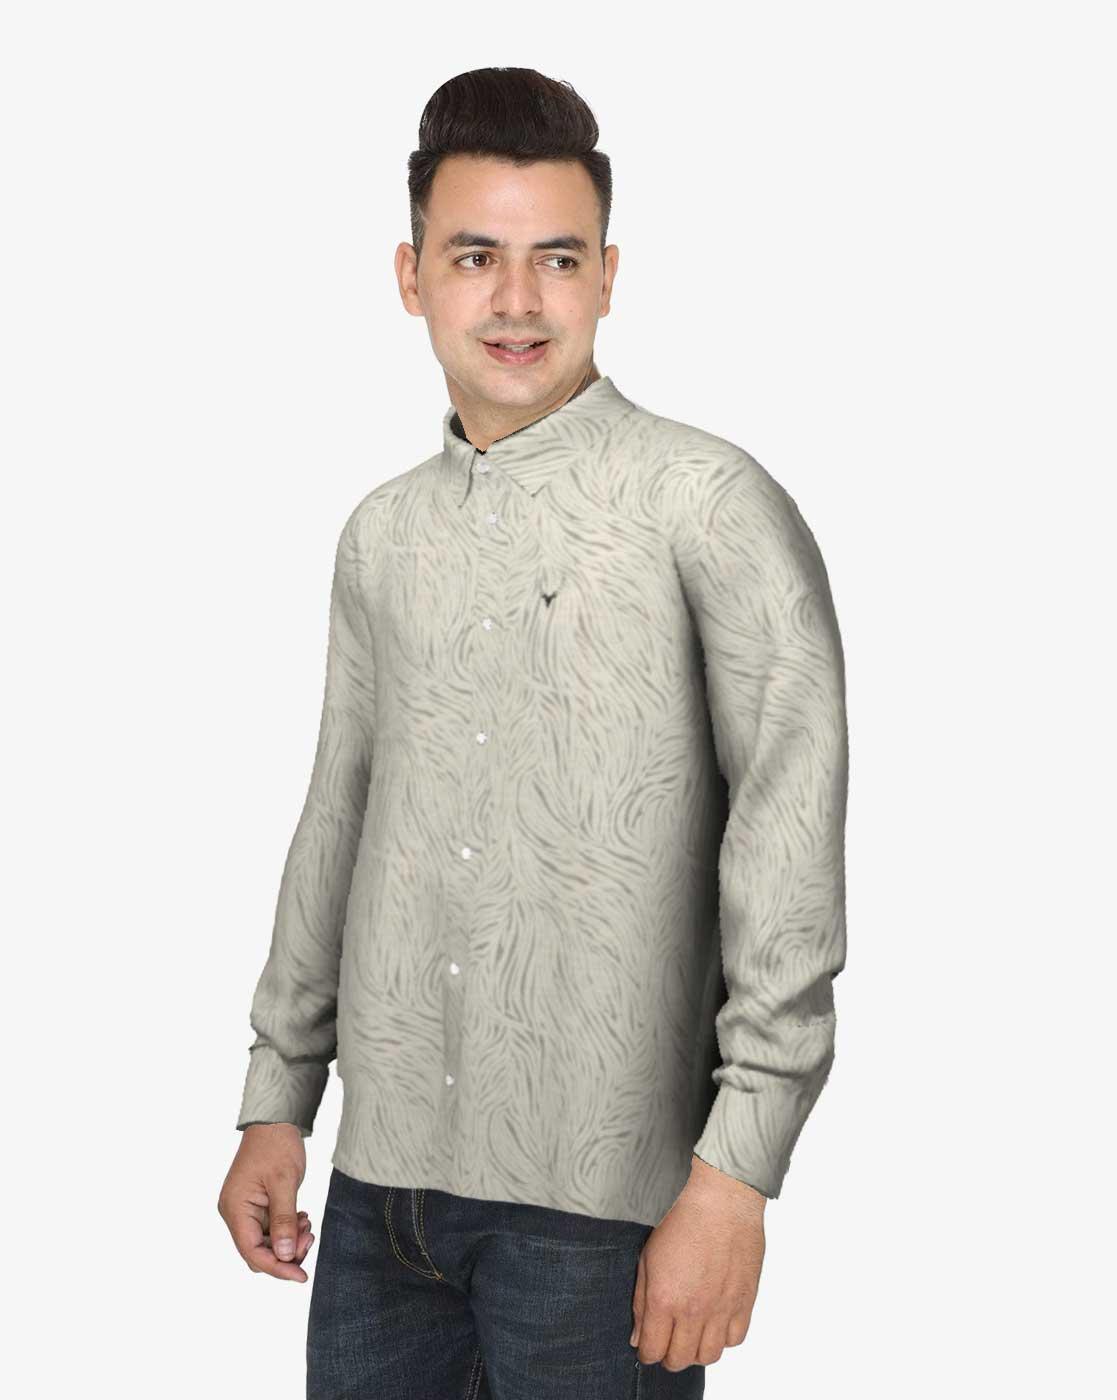
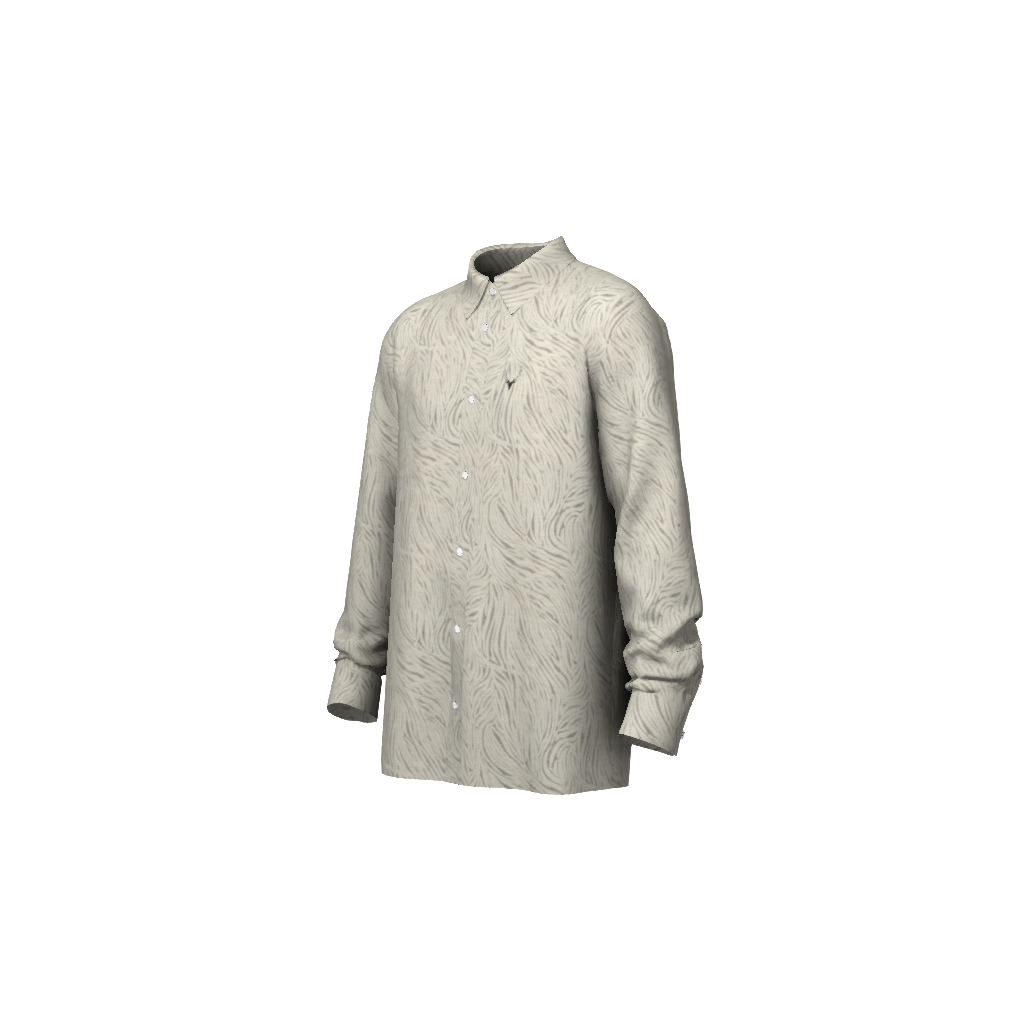
Clothing description: grey regular fit floral tee